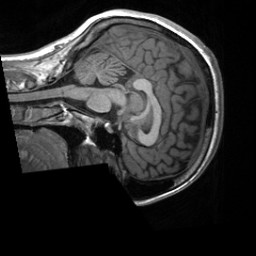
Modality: T1w
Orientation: sagittal
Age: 20
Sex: female
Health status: healthy
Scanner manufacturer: siemens
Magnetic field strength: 3 T
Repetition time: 2 s
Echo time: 0.00232 s